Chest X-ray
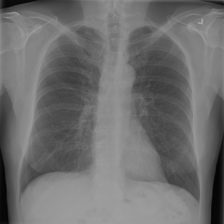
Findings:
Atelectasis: negative
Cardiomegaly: negative
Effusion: negative
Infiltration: negative
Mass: negative
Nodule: negative
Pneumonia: negative
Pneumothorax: negative
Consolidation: negative
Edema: negative
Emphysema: negative
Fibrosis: negative
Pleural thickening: negative
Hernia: negative